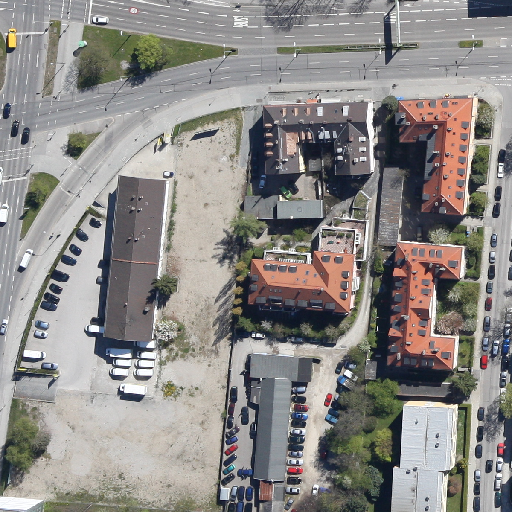
Referring expression: truck in the parking area